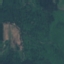
Land use / land cover class: Forest